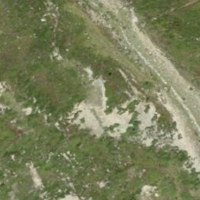
EUNIS habitat code: 48
Species observed at this site:
Tichodroma muraria